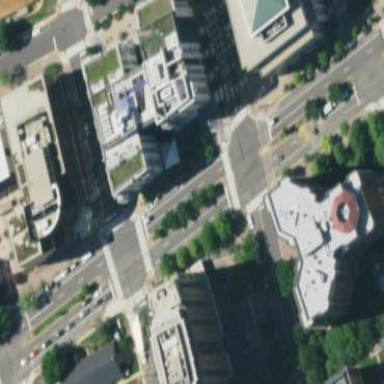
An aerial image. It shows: Pedestrian road.